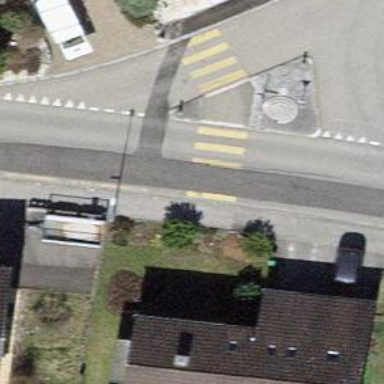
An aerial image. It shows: Marked crossing on the road.